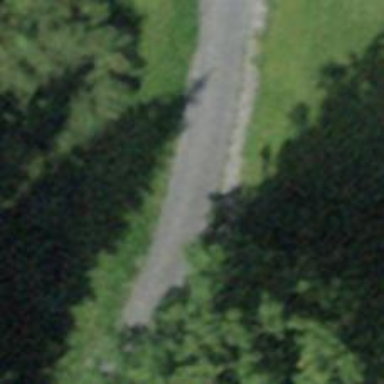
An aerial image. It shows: Track road with grade 1 pebblestone surface.